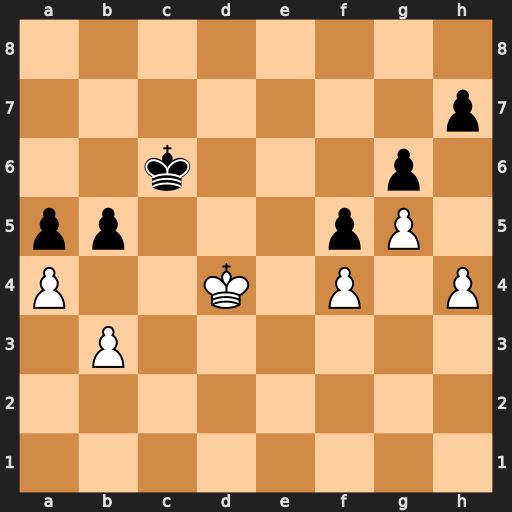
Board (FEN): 8/7p/2k3p1/pp3pP1/P2K1P1P/1P6/8/8
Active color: w
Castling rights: -
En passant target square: -
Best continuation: Ke5 bxa4 bxa4 Kc5 Kf6 Kb4 Kg7 Kxa4 Kxh7